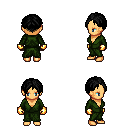
a pixel art fantasy rpg character, female body template, human, tanned skin, green robe, magenta pants, black parted hairstyle, gold gloves, four views (front, back, left, right), 2x2 character sprite sheet, small pixel art, hard edges, no anti-aliasing